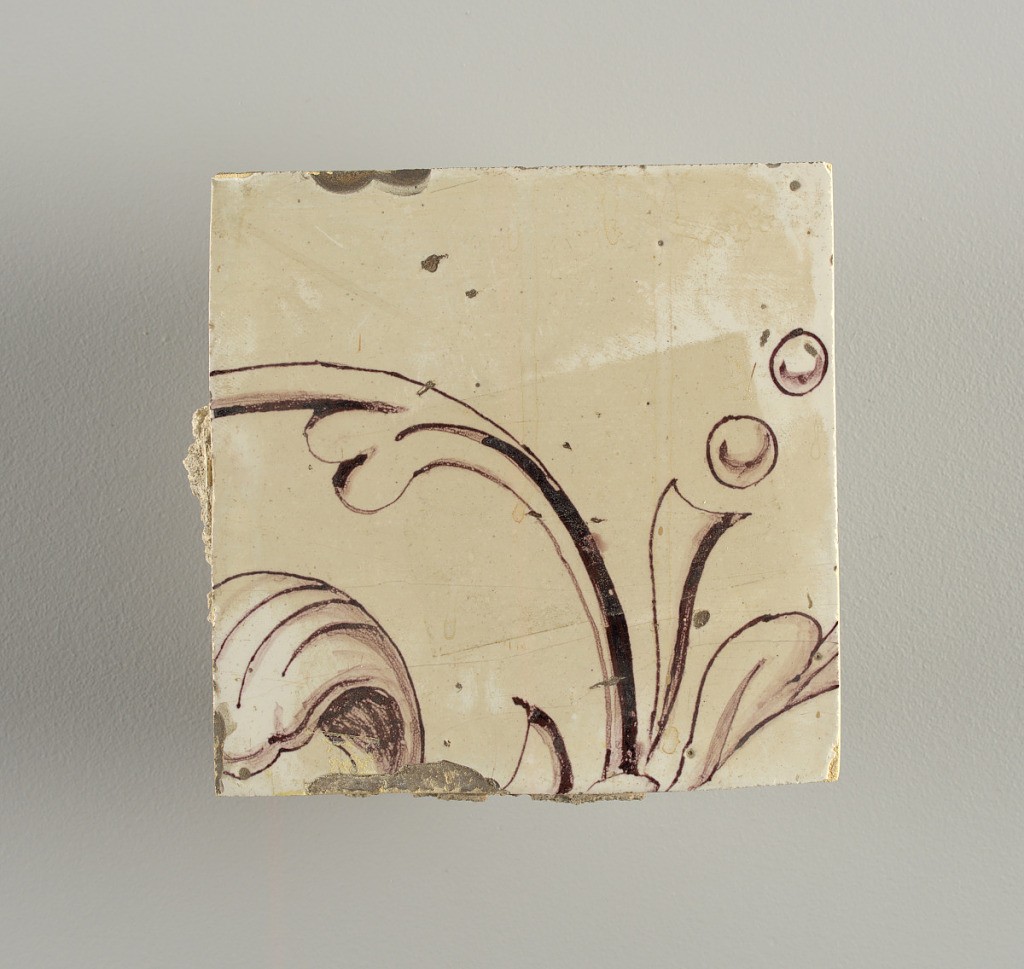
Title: Wall facing
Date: ca. 1725
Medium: tin-glazed earthenware, underglaze
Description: Running design for a frieze or a dado, composed of scrolls of foliage and strapwork, and four repeating motifs--a seated woman in a small upright oval medallion, a putto seated on a rocailled base, and strapwork in axial pattern.  The various panels, A to F, show various repeats of the same design, all being five tiles high and a varying number of tiles wide.